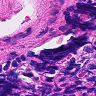
Metastatic tissue present: no